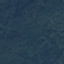
Land use / land cover: Forest